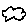
Label: cloud